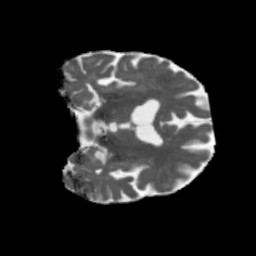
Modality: MD
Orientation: coronal
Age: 68
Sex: male
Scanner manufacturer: siemens
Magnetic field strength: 3 T
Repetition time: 5.47 s
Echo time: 0.0854 s